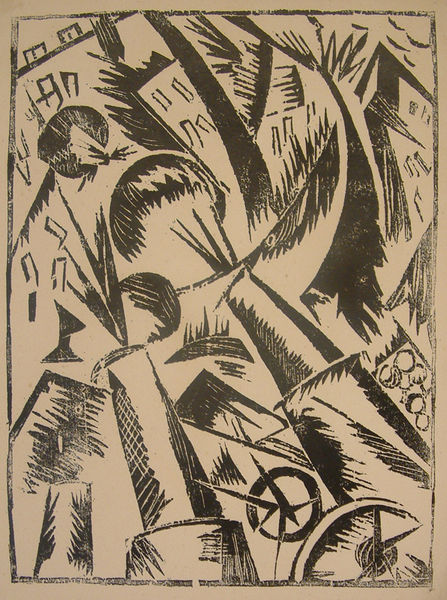
Titel: War: The Destruction of a City, War: The Destruction of a City
Künstler: Ol’ga; Kruchenykh, Aleksandr Rozanova
Standort: Amherst (Massachusetts, USA)
Institution: Mead Art Museum, Amherst College
Schlagwörter: fenster, haus, häuser, kreis, turm, abstrakt, formen, beige, gewalt, white, window, black, dark, print, brown, palme, kanone, rechteck, stern, kugel, kugeln, smoke, sky, tree, building, house, houses, village, stachel, death, paper, graphic, line, stacheldraht, abstract, town, city, pilz, rectangle, buildings, geometric, circle, form, forms, lines, shapes, war, lithograph, simple, chimney, round, star, wheel, bold, sharp, wheels, palmtree, cream, shoot, destruction, textured, mechanical, canon, destroy, loud, parachute, stacheldrht